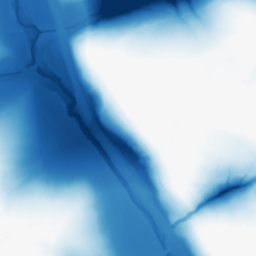
Category: morphological
Decomposition family: morphological
Decomposition parameters: operation: closing
size: 100
Upsampling method: quartic
Upsampling parameters: scale: 2
Upsampling scale: 2